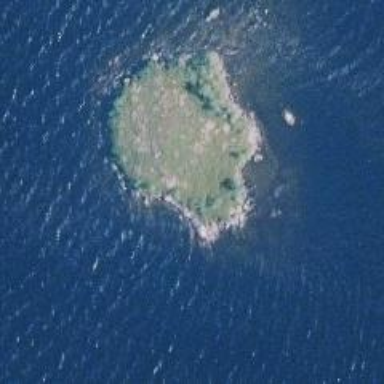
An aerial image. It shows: Islet.